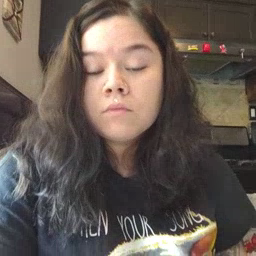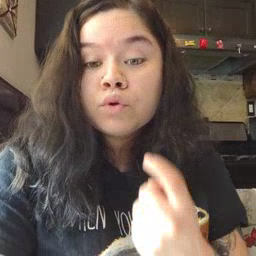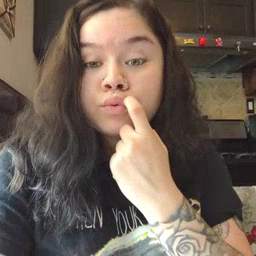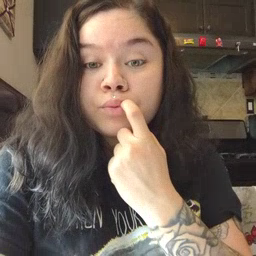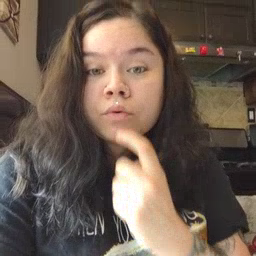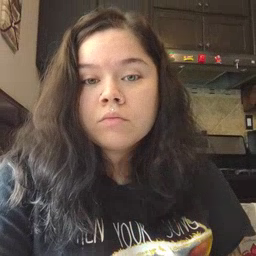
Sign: tooth